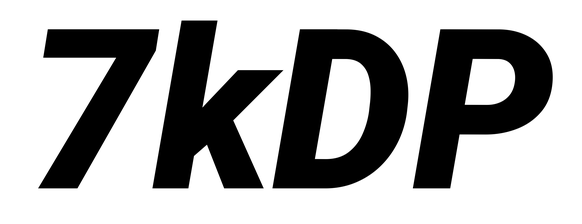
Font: Roboto-Italic_Black_Italic